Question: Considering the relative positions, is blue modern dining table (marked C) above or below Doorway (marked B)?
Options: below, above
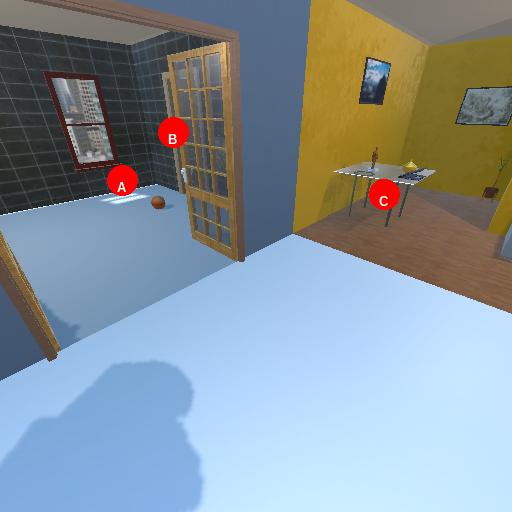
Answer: below